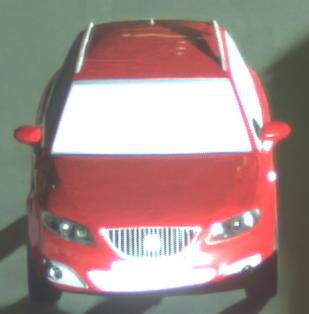
Make: SEAT
Model: Exeo ST 1.6
Detailed model: Exeo (3R) ST
Model produced from: 2010/05
Model produced until: 2010/08
Doors: 5
Color: red
Road condition: dry road
Daytime: night
Contrast: high contrast